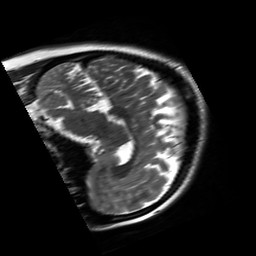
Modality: T2w
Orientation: sagittal
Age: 20
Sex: female
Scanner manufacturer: siemens
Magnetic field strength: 3 T
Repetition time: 8.53 s
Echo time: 0.091 s